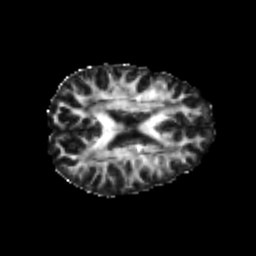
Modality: FA
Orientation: axial
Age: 20
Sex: female
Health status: healthy
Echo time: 0.074 s